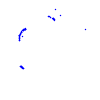
Particle: kaon